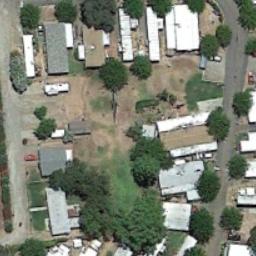
Label: residential